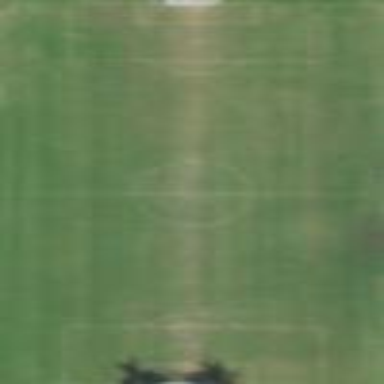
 providing space for leisure sports activities."